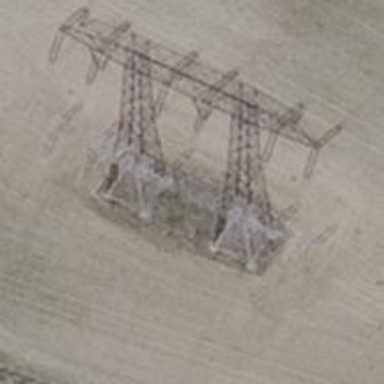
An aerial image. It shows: H-frame power tower design.